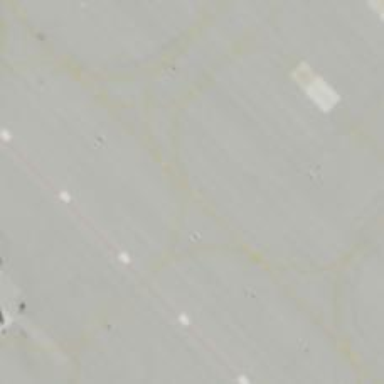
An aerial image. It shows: Image of taxiway at airport.